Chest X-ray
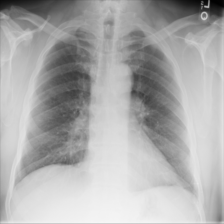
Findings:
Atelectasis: negative
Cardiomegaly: negative
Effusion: negative
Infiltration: negative
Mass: negative
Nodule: negative
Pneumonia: negative
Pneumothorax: negative
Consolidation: negative
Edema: negative
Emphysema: negative
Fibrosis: negative
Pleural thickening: negative
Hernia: negative